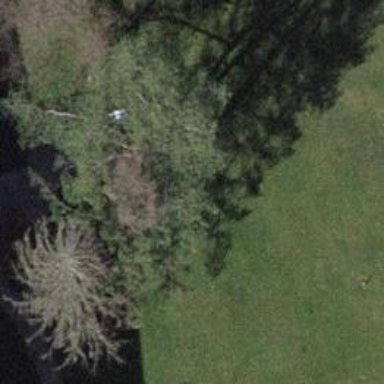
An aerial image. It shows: Needle-leaved tree in natural setting.